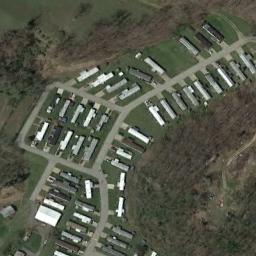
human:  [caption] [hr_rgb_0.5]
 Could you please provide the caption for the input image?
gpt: Many buildings of different shapes and sizes are in mobile home parks .

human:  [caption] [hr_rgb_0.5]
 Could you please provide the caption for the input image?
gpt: The mobile home park with some neatly arranged mobile homes on the grass is surrounded by a forest .

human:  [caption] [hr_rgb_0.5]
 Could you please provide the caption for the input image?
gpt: There are rows of mobile homes on each side of the path .

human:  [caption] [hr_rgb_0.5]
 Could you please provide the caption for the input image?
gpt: The mobile home park is on the grass next to some trees .

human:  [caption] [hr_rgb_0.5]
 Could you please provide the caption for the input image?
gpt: There are many gray buildings and white buildings in the mobile home park .